Question: I want a down trend line whenever the highest candle in the previous 500 bars is higher than latest 5 candles highest bar. However the trend line is created the first time but does not update.
'''
int highestCandle=iHighest(Symbol(),0,MODE_HIGH,500,0);
if(High[highestCandle]>High[5])
{
ObjectCreate(0,"HT",OBJ_TREND,0,Time[highestCandle],High[highestCandle],Time[0],High[0]);
ObjectSetInteger(0,"HT",OBJPROP_COLOR,clrBlue); ObjectSetInteger(0,"HT",OBJPROP_STYLE,STYLE_SOLID); ObjectSetInteger(0,"HT",OBJPROP_RAY,true);
}
'''
I do not want to delete this object and recreate on every new tick, I would just like it to be updated on the chart.

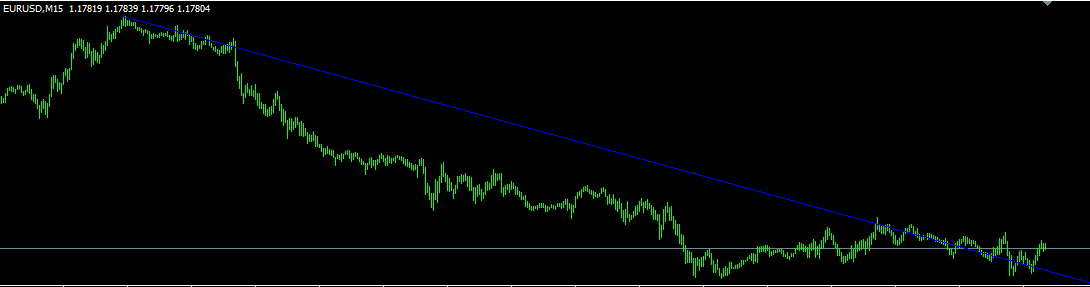
Answer: Because you have already created your object, trying to create it again will not move the coordinates. You need to use <URL>. Try the following code:
'''
int highestCandle=iHighest(Symbol(),0,MODE_HIGH,500,0);
if(High[highestCandle]>High[5])
{
ObjectCreate(0,"HT",OBJ_TREND,0,Time[highestCandle],High[highestCandle],Time[0],High[0]);
ObjectSetInteger(0,"HT",OBJPROP_COLOR,clrBlue);
ObjectSetInteger(0,"HT",OBJPROP_STYLE,STYLE_SOLID);
ObjectSetInteger(0,"HT",OBJPROP_RAY,true);
ObjectMove("HT",0,Time[highestCandle],High[highestCandle]);
ObjectMove("HT",1,Time[0],High[0]);
}
'''